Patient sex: M
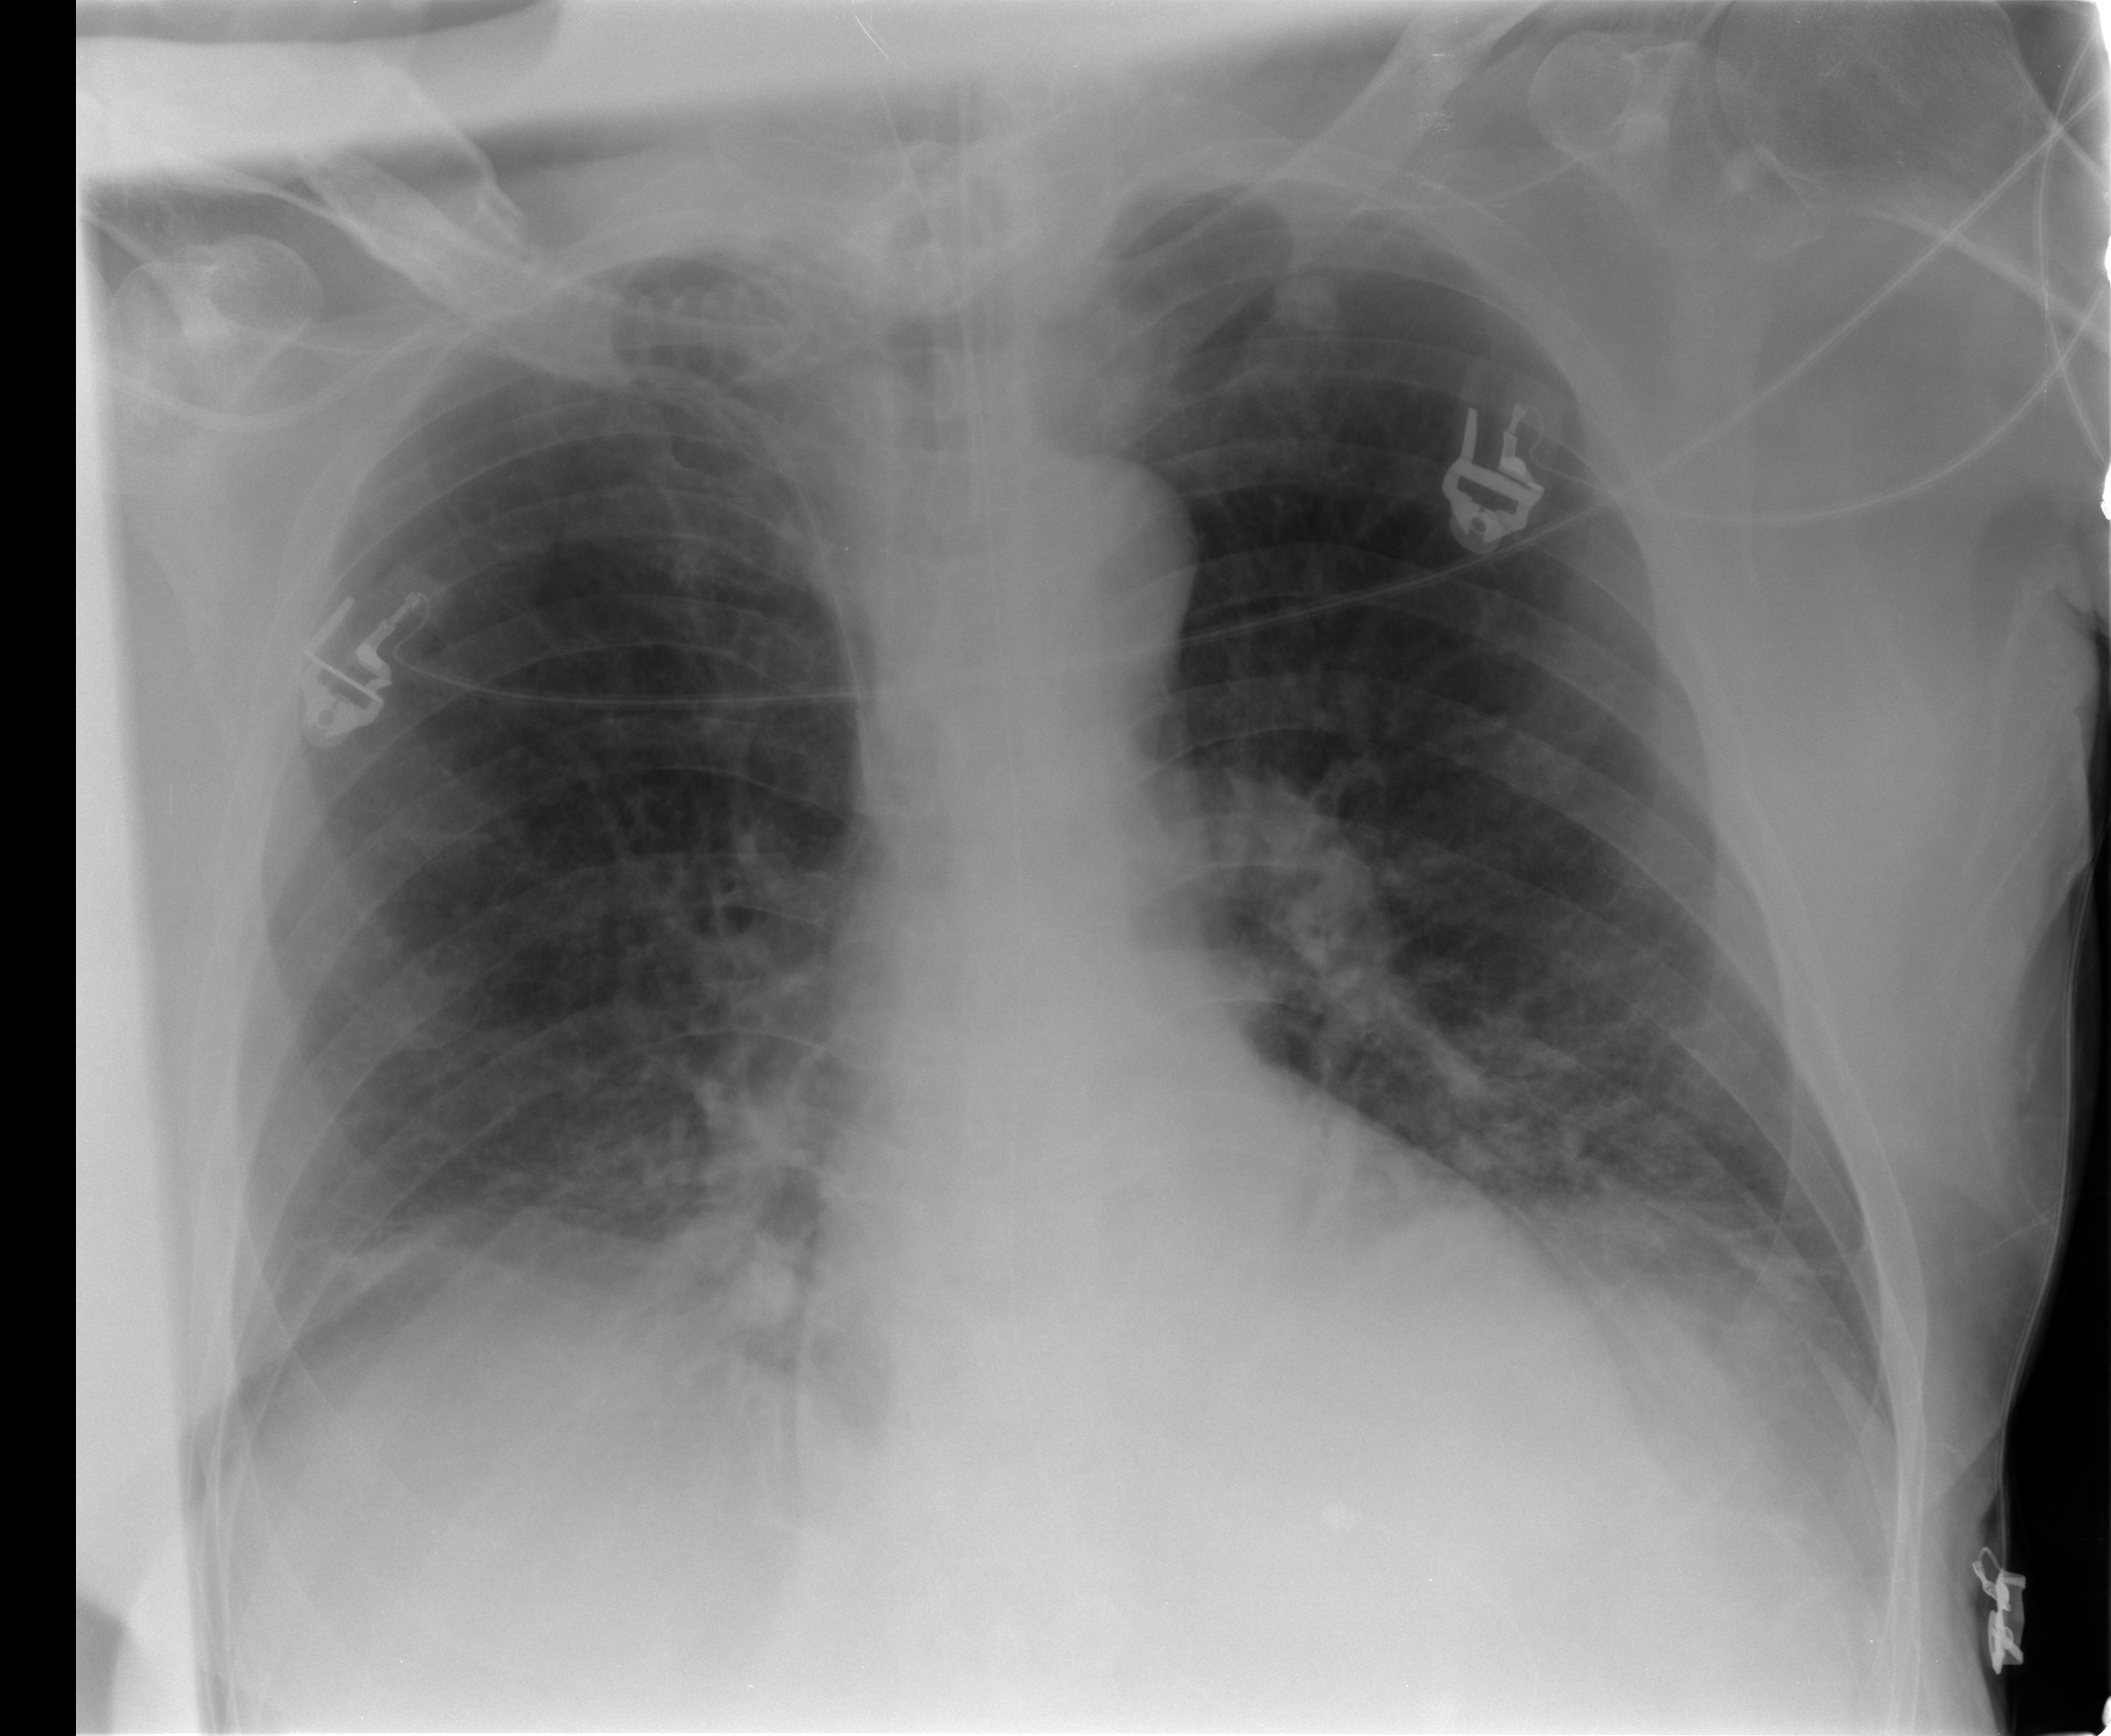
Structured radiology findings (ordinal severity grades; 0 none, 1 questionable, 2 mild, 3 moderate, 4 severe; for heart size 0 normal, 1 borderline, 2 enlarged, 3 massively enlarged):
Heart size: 0
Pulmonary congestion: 2
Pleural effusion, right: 1
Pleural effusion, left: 0
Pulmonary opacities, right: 0
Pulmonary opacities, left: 1
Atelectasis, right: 2
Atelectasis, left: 2